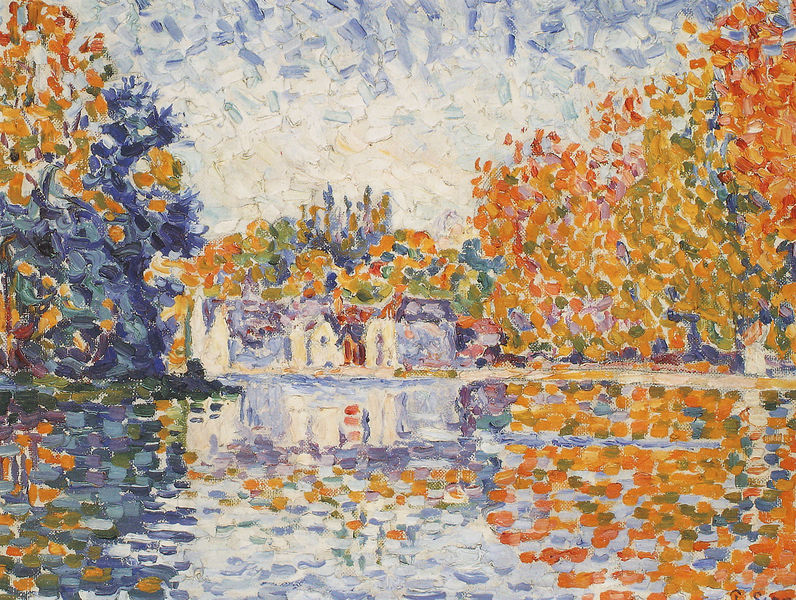
Titel: Die Seine bei Samois
Künstler: Paul Signac
Institution: München, Bayrische Staatsgemäldesammlungen, Neue Pinakothek
Schlagwörter: baum, blau, blätter, gemälde, himmel, schatten, wasser, weiß, wolken, bäume, gelb, grün, impressionismus, landschaft, see, teich, ufer, bunt, fenster, frankreich, hell, licht, orange, gebäude, haus, rot, wolke, malerei, bild, spiegel, öl, häuser, natur, spiegelung, wald, pointilismus, farben, modern, farbe, lila, herbst, caillebotte, querformat, monet, striche, reflexion, punkte, idyllisch, strich, punkt, tupfen, leinwand, farbauftrag, seerosen, freiluftmalerei, farbigkeit, pointillismus, reflektionen, lichtmalerei, 1890, пфкеут, reinfarben, ähnlich pointilismus, oberflächte, pinslstrich